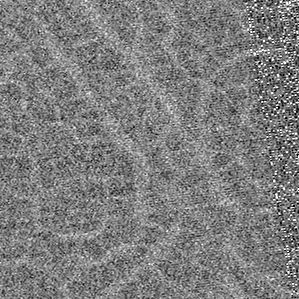
Label: frost